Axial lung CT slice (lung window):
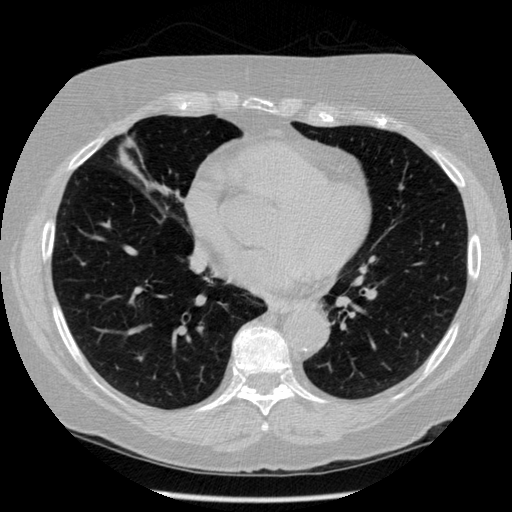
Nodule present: yes
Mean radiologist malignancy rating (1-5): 3